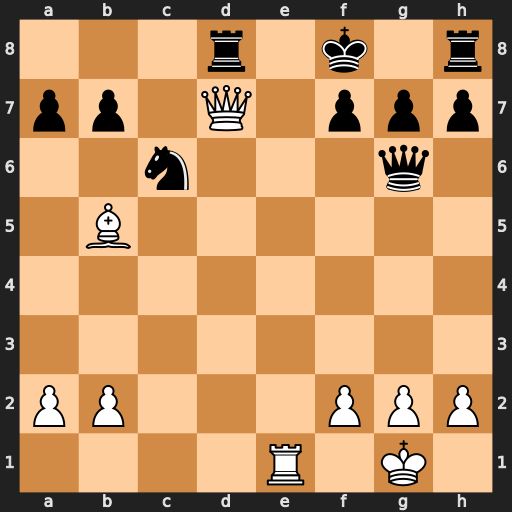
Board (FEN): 3r1k1r/pp1Q1ppp/2n3q1/1B6/8/8/PP3PPP/4R1K1
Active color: w
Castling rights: -
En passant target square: -
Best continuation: Qxd8+ Nxd8 Re8#